Question: What is the reading of the measurement in the image?
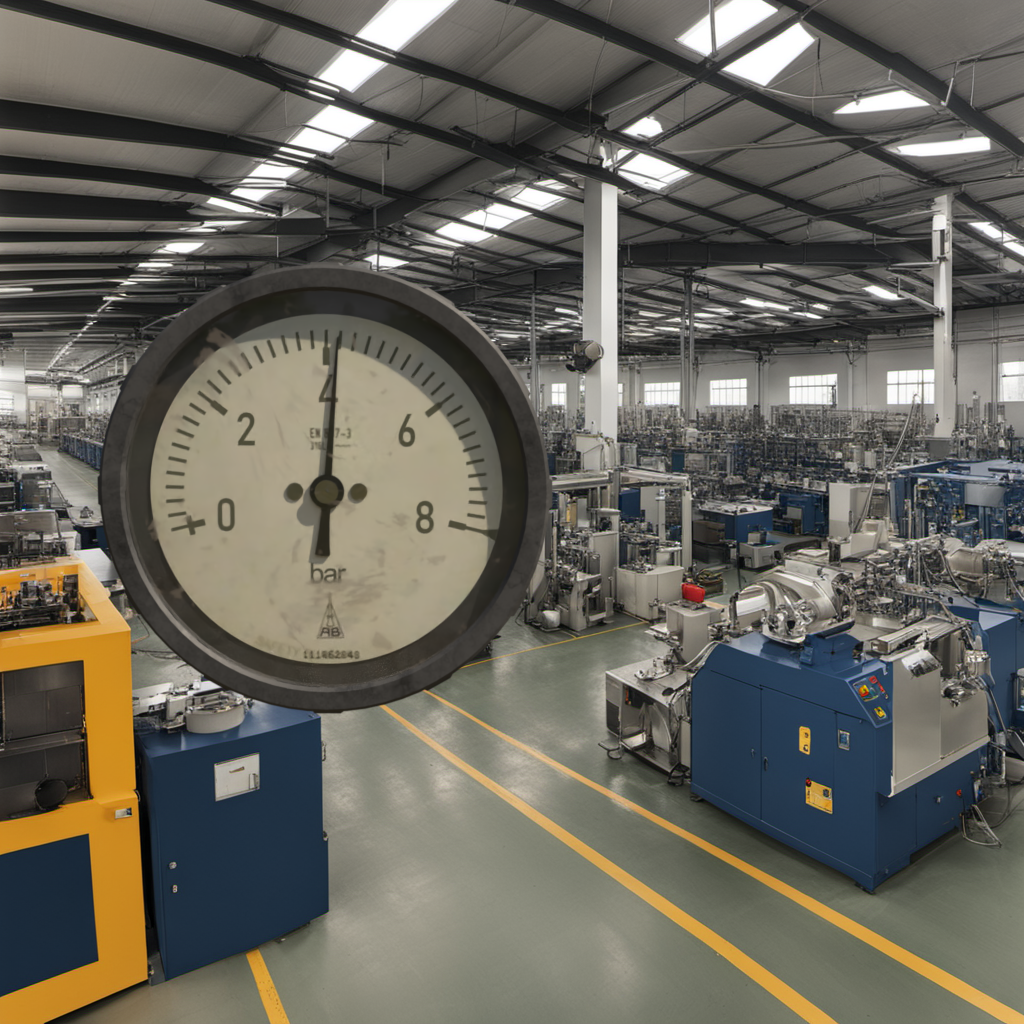
Answer: The result is 4.16
Question: What is the range of this measurement?
Answer: The range is from 0 to 8
Question: What is the minimum and maximum value range of the measurement in the image?
Answer: The minimum value is 0 and the maximum value is 8